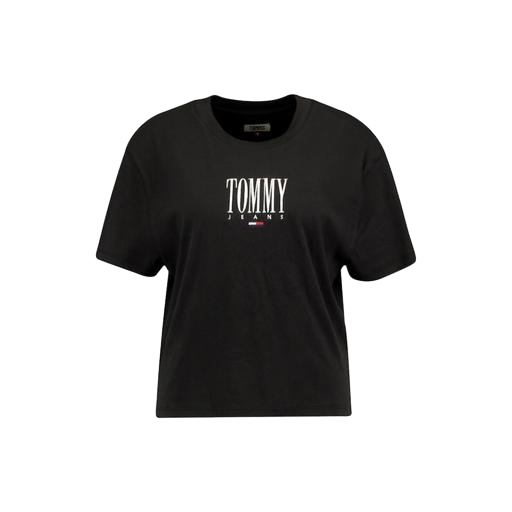
t-shirt twist graphic, classic tee, logo t, white background